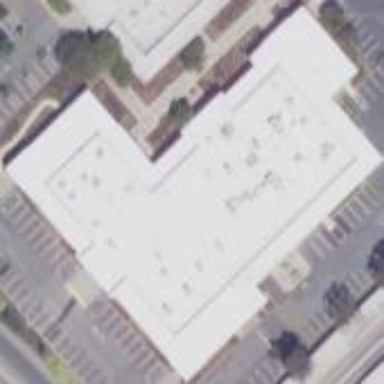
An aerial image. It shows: Office building.